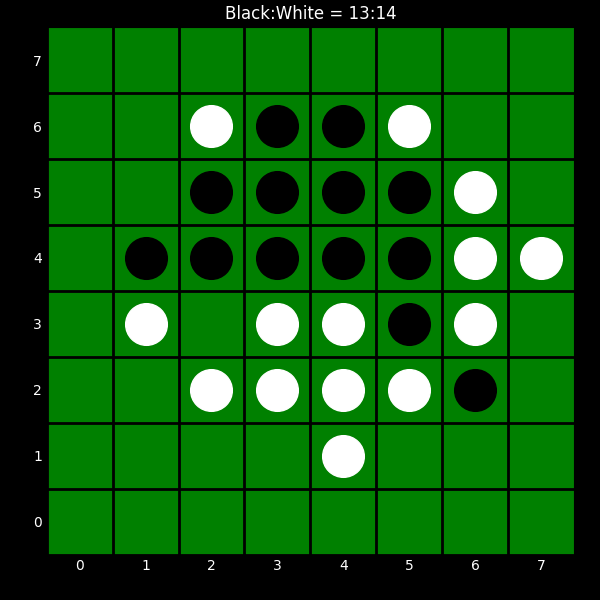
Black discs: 13
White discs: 14